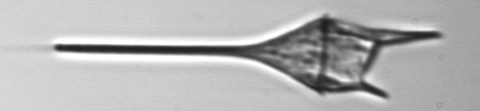
Label: Tripos_lineatus